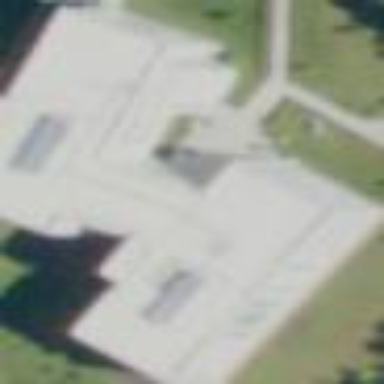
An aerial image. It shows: College building.